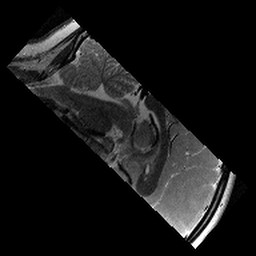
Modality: T2w
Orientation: sagittal
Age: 9
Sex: female
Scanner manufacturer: siemens
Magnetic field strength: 3 T
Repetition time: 9.23 s
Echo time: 0.067 s